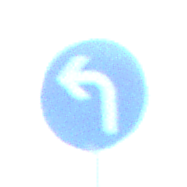
Verkehrszeichen: VorgeschriebeneFahrtrichtungLinks
Umgebung: Outdoor, Urban
Tageszeit: Dawn
Wetter: PartlyCloudy
Licht: Natural
Jahreszeit: NotSpecified
Kontrast: LowContrast